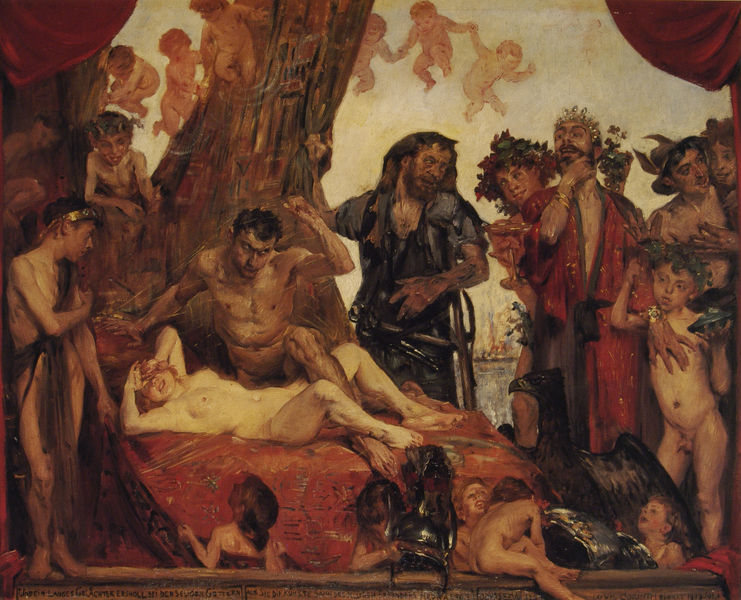
Titel: Das homerische Gelächter (I. Fassung)
Künstler: Lovis Corinth
Standort: München
Institution: Neue Pinakothek
Schlagwörter: adler, akt, baum, gemälde, gruppe, haut, himmel, körper, laub, mann, nackt, umhang, vogel, akte, frauen, gelb, menschen, ocker, blumen, braun, brust, busen, frau, hüte, licht, männer, schwarz, szene, weiss, blick, rot, fest, gesichter, inkarnat, samt, schale, silber, trauer, vorhang, baumstamm, gewand, gold, haare, mantel, stoff, decke, gewänder, kind, bühne, theater, krone, locken, voyeur, kinder, engel, brüste, schrift, frauenakt, liegen, jungen, knaben, figuren, angst, gewalt, kaiser, könig, jugendstil, inschrift, draperie, bett, metall, nackte, junge, geschlecht, liegend, schauspiel, nacktheit, penis, corinth, antike, maske, schweben, sex, hass, helm, kranz, lorbeer, lorbeerkranz, mythologie, orgie, ritter, rüstung, sieg, liege, helme, efeu, geblendet, götter, teufel, bacchus, toga, faun, reif, sklavin, venus, voyeurismus, bettler, weinlaub, rotes tuch, blumenschmuck, kränze, hermes, merkur, putten, putti, lager, mann frau, verzerrt, jünglinge, freier, hure, invalide, schaale, bachus, baccus, butten, gespielin, nacjt, scharm, sexualität, züchtigung, vergewaltigung, voyeure, putii, hämisch, bachanten, engelrein, gekrönter, lorbeer-kränze, nputten, waldgötter, corinth,lovis, dowan, baccuch